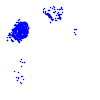
Particle: kaon